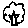
Label: tree